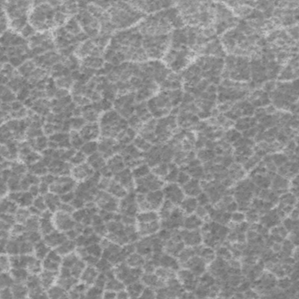
Label: frost